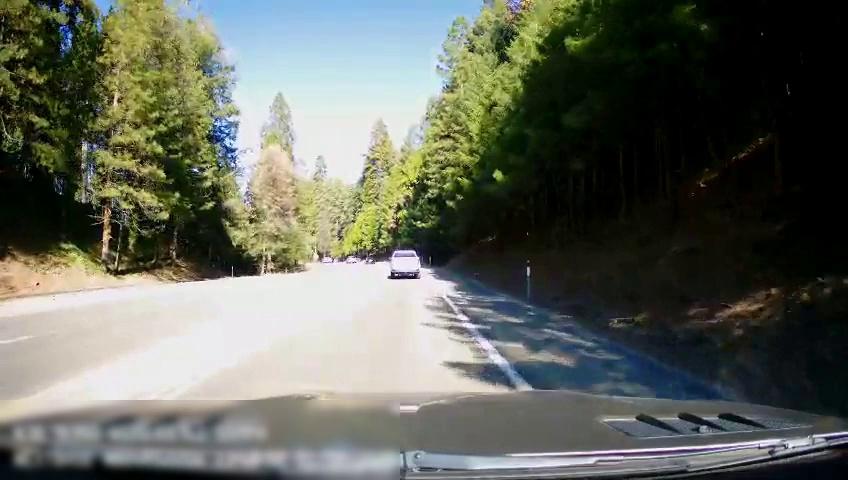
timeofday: Day
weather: Sunny
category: Drivable Space
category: Vehicles | Truck
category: Lanes | Alternate Lane
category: Lanes | Opposite Lane